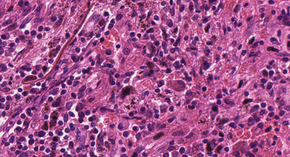
Tumor epithelial tissue: no
Tumor-associated stroma tissue: yes
Normal tissue: no